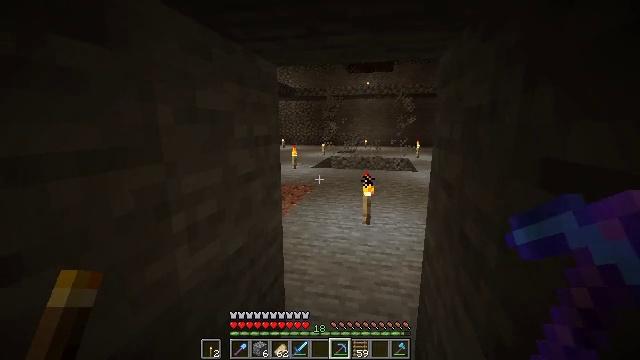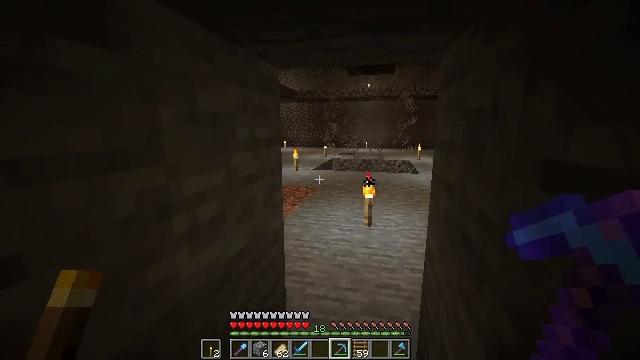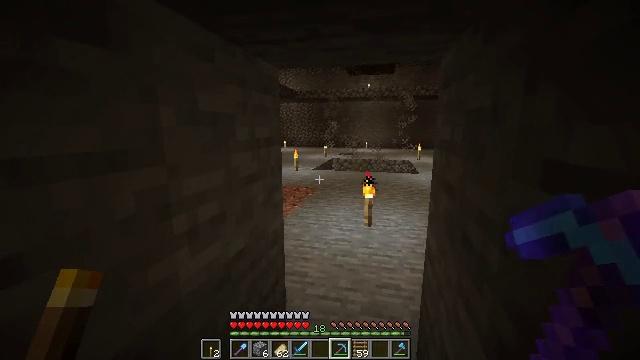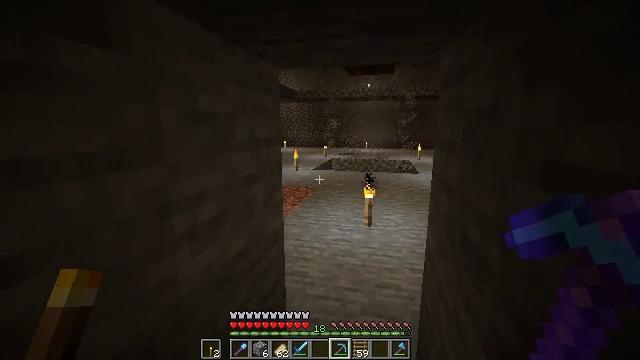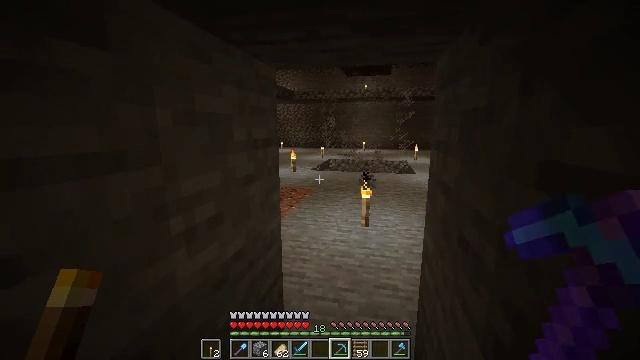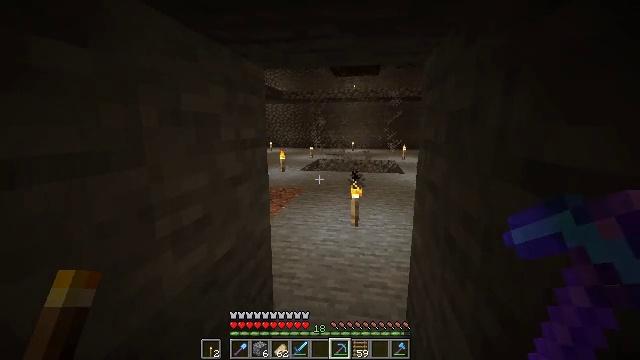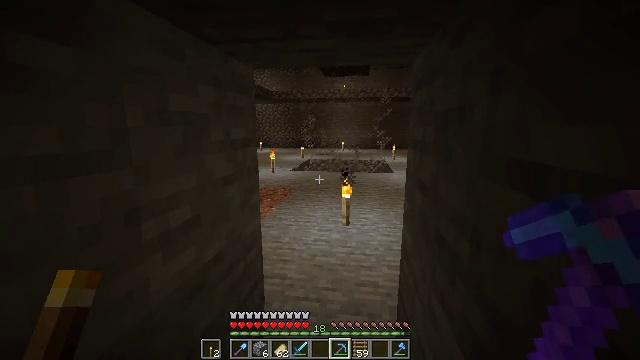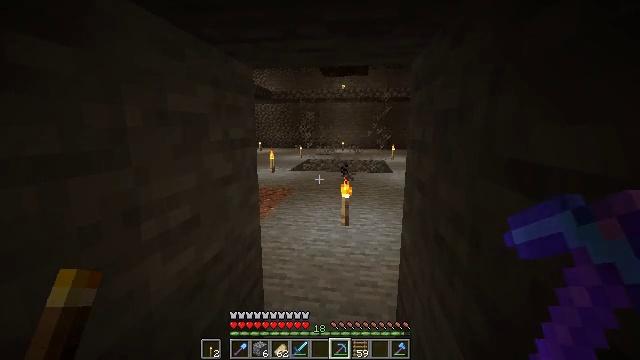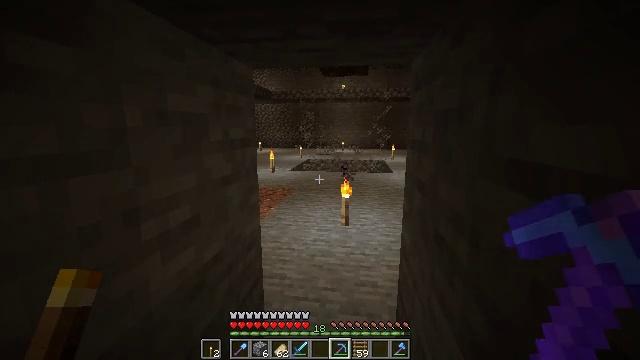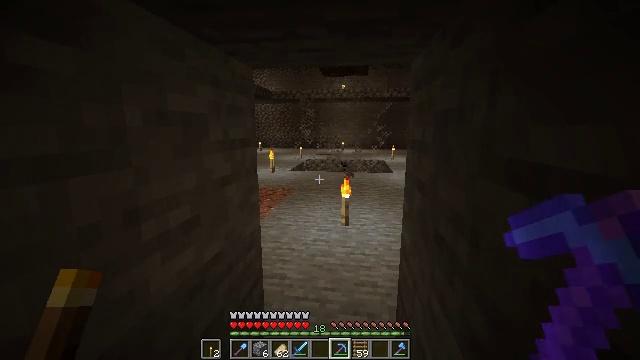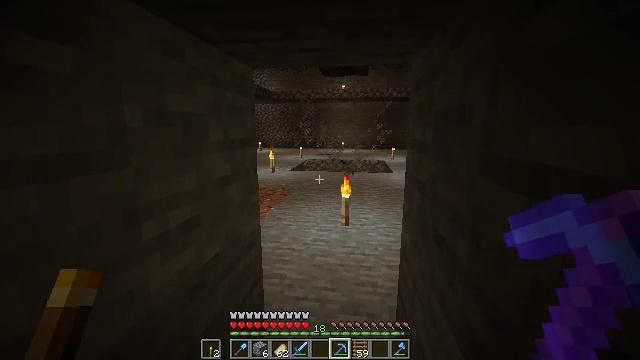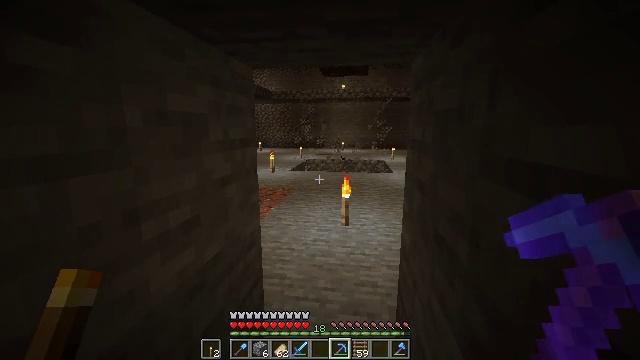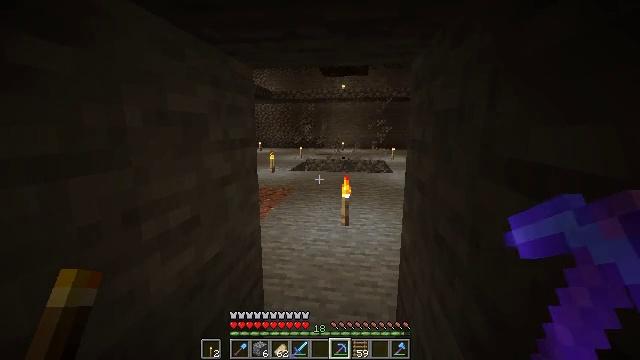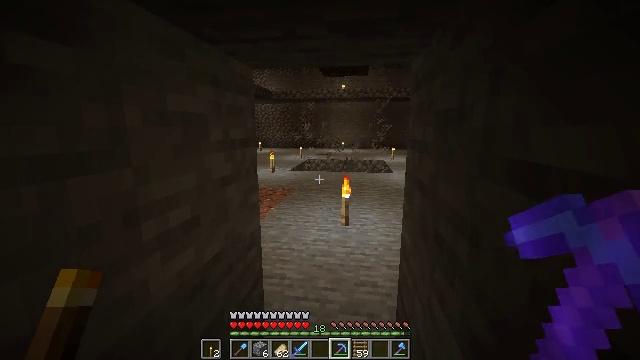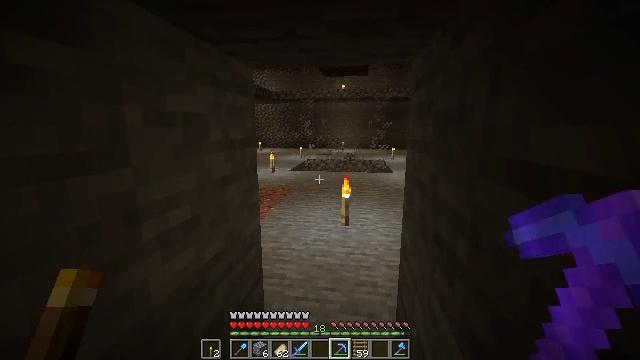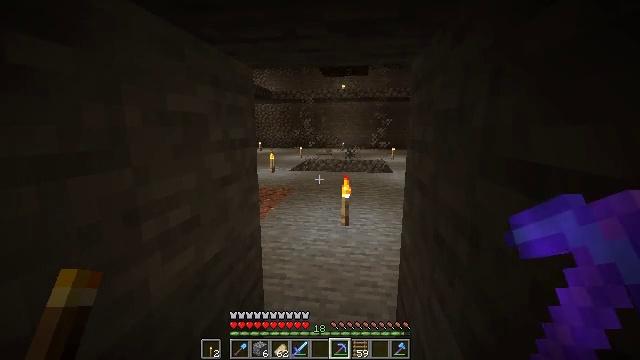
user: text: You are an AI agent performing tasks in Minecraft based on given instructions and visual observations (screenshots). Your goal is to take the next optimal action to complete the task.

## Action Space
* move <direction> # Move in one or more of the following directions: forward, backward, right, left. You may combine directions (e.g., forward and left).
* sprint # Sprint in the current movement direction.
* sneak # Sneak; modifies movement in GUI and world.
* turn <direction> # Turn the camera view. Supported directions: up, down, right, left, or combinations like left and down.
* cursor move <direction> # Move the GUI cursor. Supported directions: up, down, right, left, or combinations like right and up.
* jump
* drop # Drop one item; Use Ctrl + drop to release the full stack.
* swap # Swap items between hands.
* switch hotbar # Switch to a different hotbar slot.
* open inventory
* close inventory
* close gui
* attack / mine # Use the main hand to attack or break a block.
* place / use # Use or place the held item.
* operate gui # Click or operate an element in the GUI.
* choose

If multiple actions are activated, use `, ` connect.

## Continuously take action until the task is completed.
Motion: motion action
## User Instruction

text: Collect the ladder block.
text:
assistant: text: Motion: no_op
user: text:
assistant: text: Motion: no_op
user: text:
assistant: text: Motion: no_op
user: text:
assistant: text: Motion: no_op
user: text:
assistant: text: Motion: turn right
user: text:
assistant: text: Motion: turn right
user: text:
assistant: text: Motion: no_op
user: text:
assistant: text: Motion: no_op
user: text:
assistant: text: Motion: no_op
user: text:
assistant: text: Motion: no_op
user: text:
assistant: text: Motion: no_op
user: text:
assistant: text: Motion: no_op
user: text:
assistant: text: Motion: no_op
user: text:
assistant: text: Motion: no_op
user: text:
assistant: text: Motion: no_op
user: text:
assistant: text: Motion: no_op
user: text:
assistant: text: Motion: no_op
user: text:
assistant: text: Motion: no_op
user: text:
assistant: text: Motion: no_op
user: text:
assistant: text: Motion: no_op
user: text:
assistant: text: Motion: no_op
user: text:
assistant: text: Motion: no_op
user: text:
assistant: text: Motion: no_op
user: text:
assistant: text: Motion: no_op
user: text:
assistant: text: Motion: no_op
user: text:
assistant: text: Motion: no_op
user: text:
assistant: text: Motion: no_op
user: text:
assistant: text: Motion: no_op
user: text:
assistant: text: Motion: no_op
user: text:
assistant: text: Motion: no_op